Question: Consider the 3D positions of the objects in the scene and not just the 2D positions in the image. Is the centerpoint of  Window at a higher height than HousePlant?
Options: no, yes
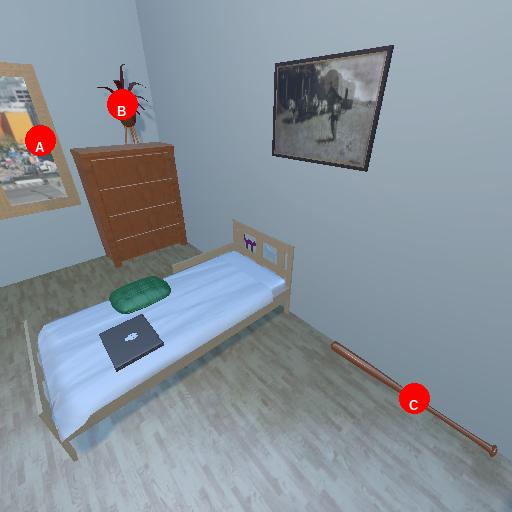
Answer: no